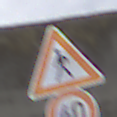
Verkehrszeichen: FussgaengerRechts
Zusatzzeichen unten: Geschwindigkeit40
Umgebung: Outdoor, Suburban
Tageszeit: Midday
Wetter: Overcast
Licht: Natural
Jahreszeit: NotSpecified
Kontrast: LowContrast